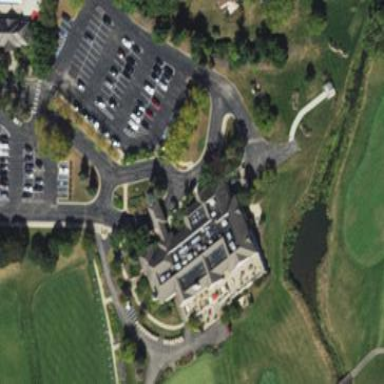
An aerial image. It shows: Events venue building.